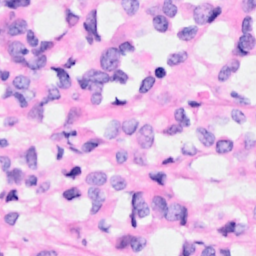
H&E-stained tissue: Breast